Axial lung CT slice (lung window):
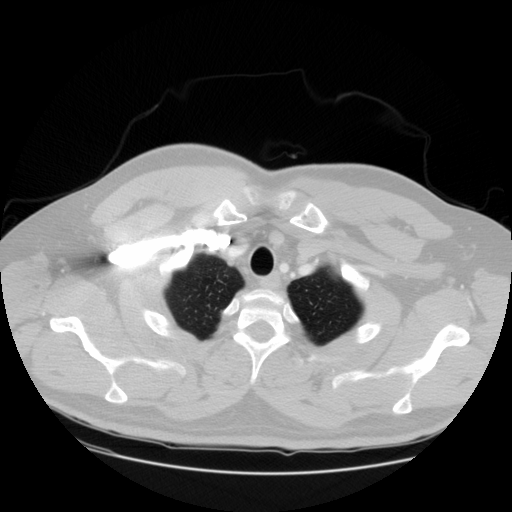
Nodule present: no